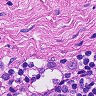
Metastatic tissue present: no